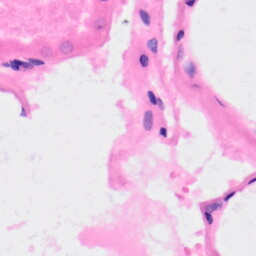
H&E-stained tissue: Kidney